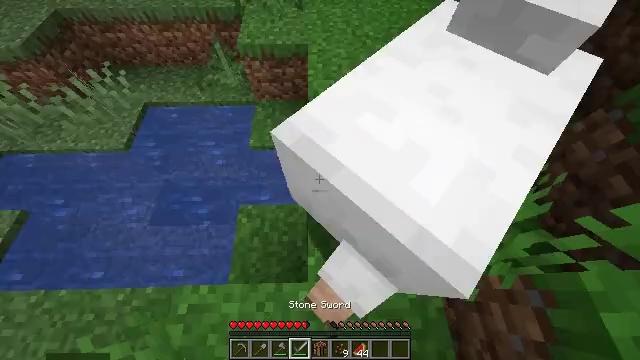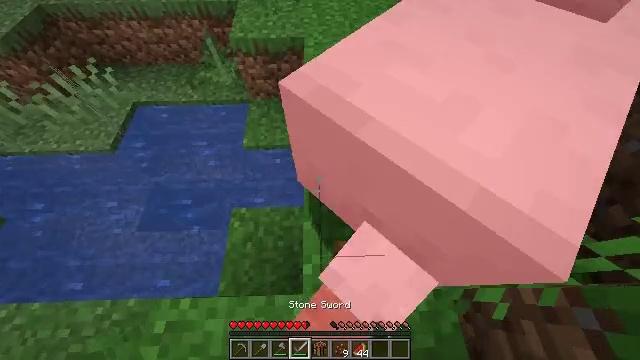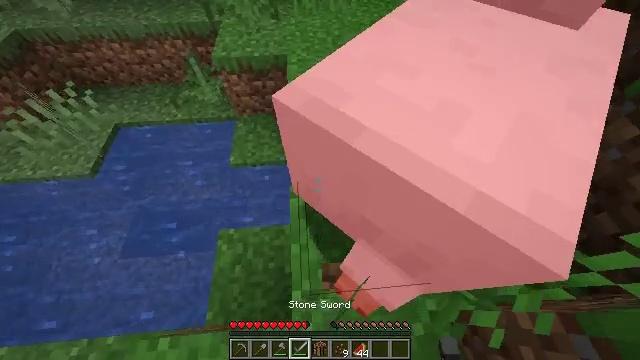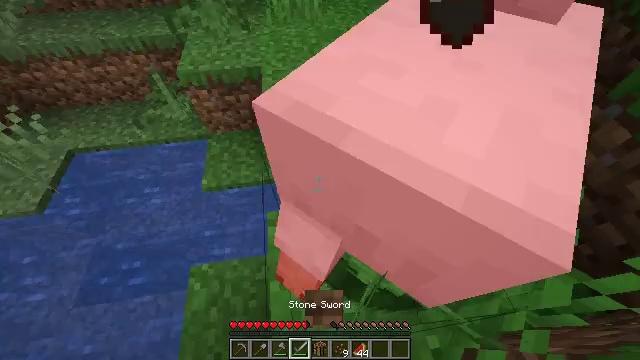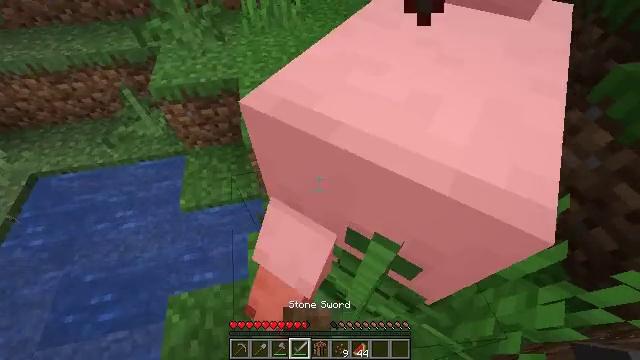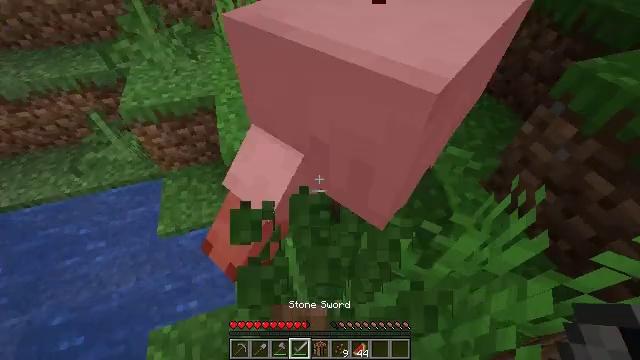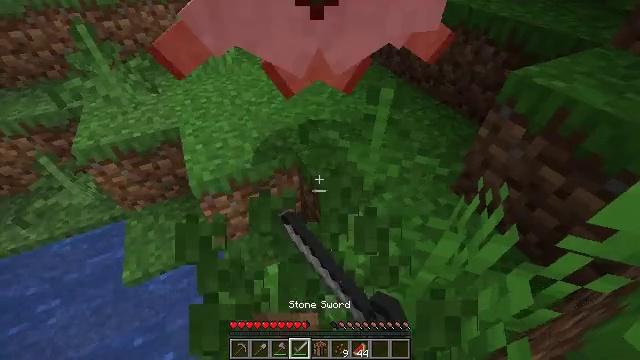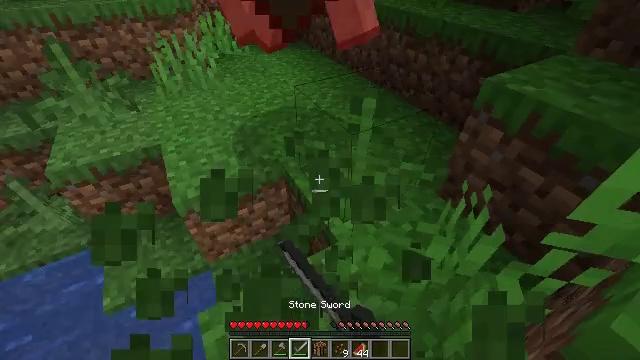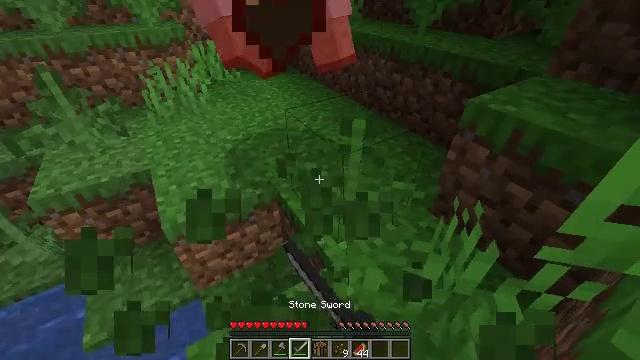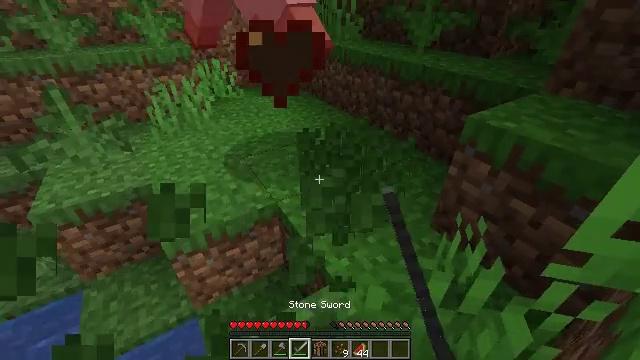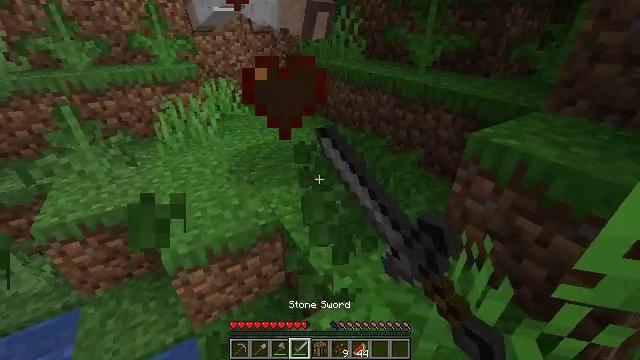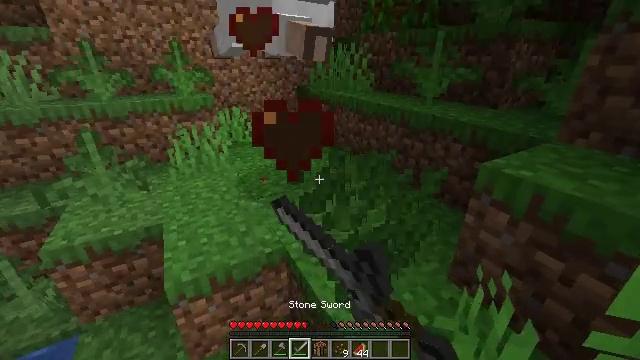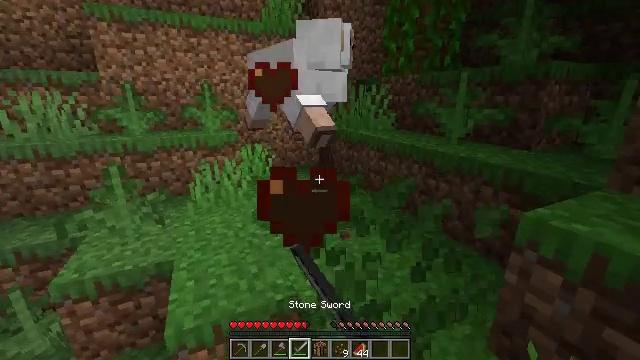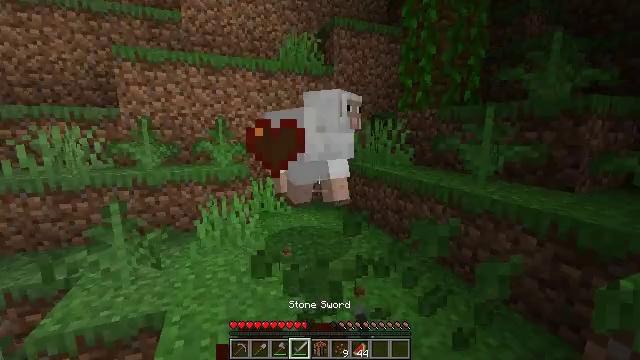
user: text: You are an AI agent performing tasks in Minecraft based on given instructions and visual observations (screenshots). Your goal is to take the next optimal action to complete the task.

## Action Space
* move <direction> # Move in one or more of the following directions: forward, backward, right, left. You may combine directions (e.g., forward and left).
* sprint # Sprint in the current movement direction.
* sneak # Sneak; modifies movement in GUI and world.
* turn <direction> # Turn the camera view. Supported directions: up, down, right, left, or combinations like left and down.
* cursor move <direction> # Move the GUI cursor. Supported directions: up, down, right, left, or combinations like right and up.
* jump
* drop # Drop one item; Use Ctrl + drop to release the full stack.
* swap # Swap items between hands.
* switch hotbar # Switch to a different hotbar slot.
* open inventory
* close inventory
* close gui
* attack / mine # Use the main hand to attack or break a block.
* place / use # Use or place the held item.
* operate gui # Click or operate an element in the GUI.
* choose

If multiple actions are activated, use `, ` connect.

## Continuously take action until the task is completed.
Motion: motion action
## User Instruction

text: Gather fern from the ground.
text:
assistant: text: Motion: move forward and move right, turn up
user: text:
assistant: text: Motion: move forward and move right, turn right and up
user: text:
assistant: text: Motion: move forward and move right, turn right and up
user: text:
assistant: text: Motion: turn right and up
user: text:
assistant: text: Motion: turn right and up, attack / mine
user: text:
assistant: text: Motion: turn right and up, attack / mine
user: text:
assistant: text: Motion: turn right and up
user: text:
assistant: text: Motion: turn right and up
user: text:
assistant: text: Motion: turn up, attack / mine
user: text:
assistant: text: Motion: turn up, attack / mine
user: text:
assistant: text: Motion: move forward, turn left and up, attack / mine
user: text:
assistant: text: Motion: move forward, turn left and up
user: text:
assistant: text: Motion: move forward, turn left and up
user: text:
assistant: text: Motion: attack / mine